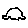
Label: car